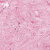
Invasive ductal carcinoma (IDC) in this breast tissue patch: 0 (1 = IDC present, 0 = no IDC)